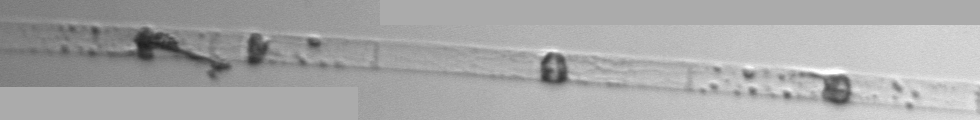
Label: Dactyliosolen_blavyanus